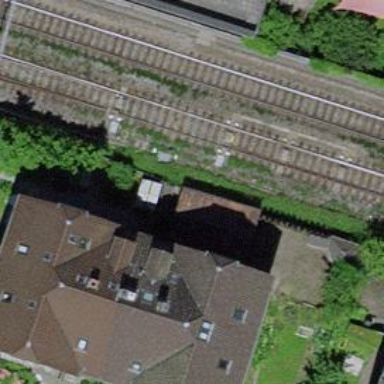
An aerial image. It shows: Single railway track with electrification through contact line.